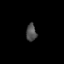
Tissue: skin
Cell type: Epithelial cells
Senescence score: 0.1839
Nuclear area (px): 172
Mean DAPI intensity: 79.57